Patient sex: F
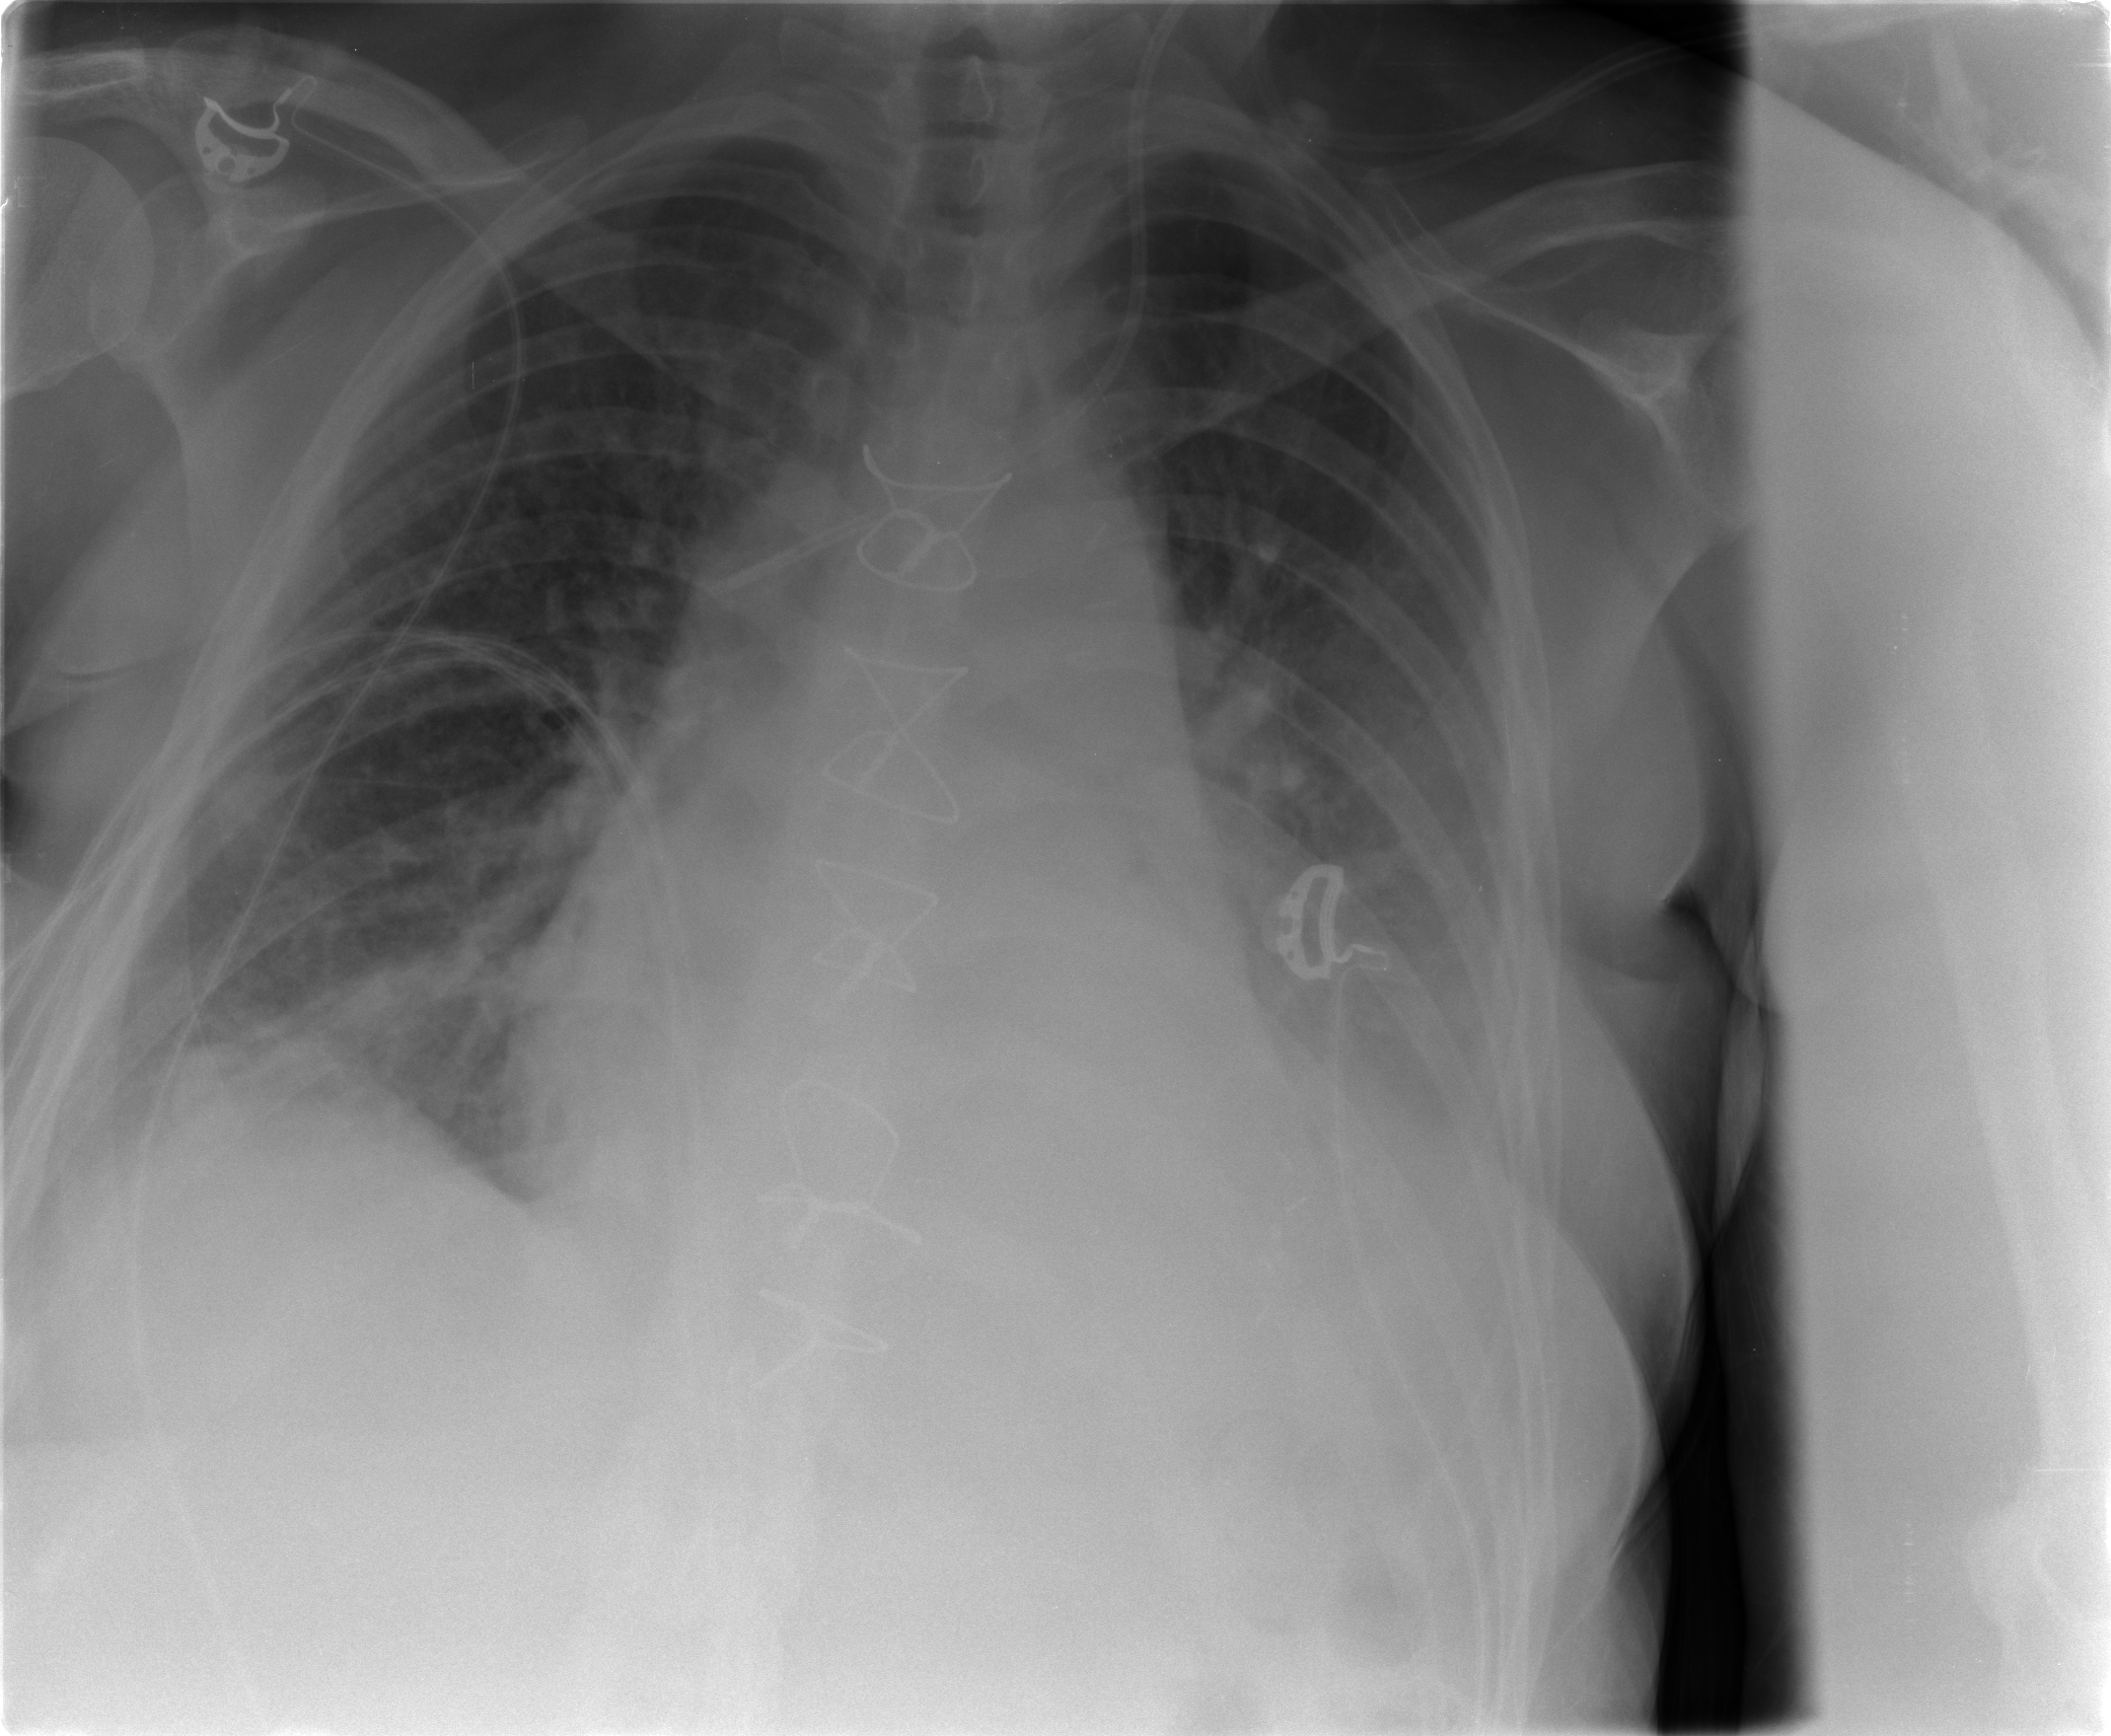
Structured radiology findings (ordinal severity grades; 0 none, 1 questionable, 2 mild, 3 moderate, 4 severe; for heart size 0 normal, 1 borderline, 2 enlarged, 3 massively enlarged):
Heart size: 2
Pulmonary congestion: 3
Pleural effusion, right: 2
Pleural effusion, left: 3
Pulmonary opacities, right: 0
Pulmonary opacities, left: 0
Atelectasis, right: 2
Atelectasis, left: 3